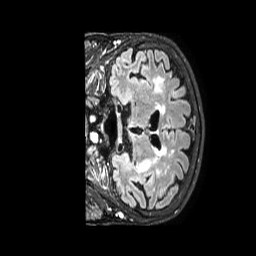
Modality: FLAIR
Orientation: coronal
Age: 75
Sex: female
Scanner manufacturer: philips
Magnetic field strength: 1.5 T
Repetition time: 4.8 s
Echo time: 0.3071 s